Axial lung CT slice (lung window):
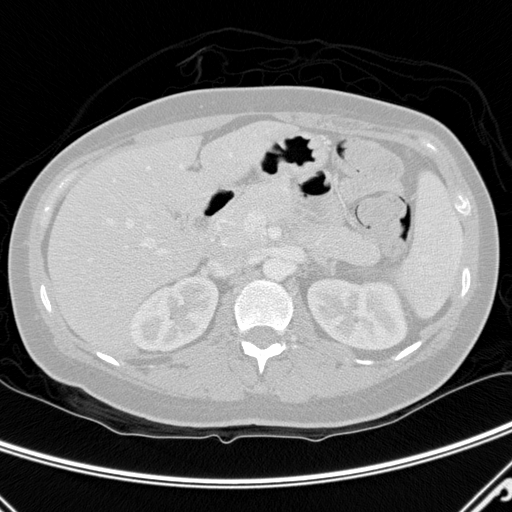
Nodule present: no